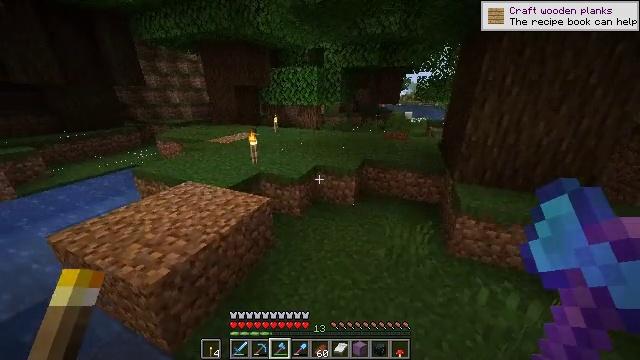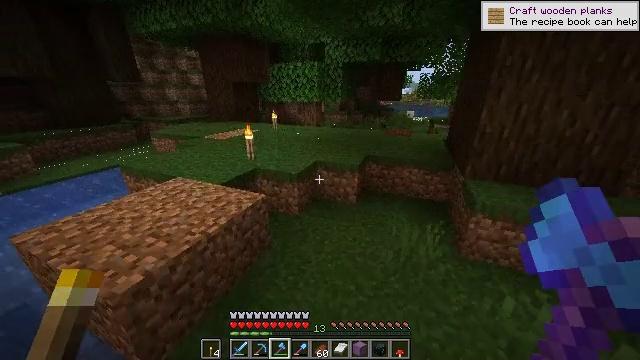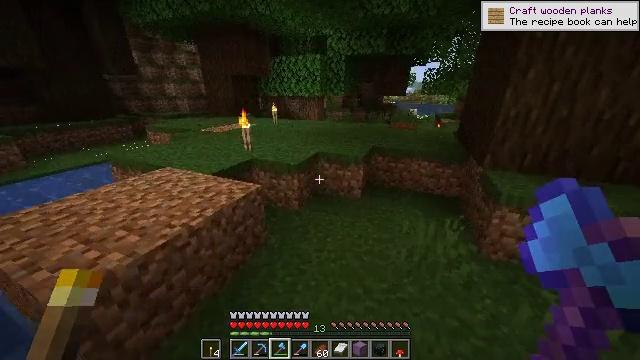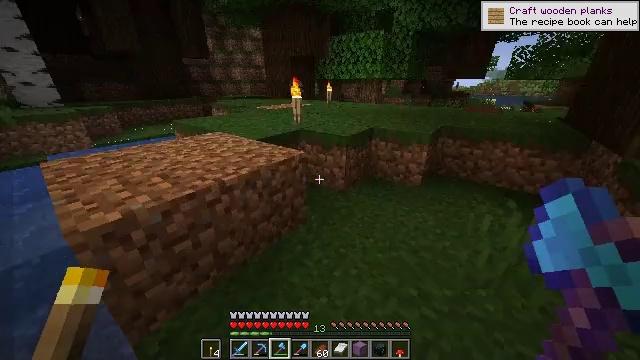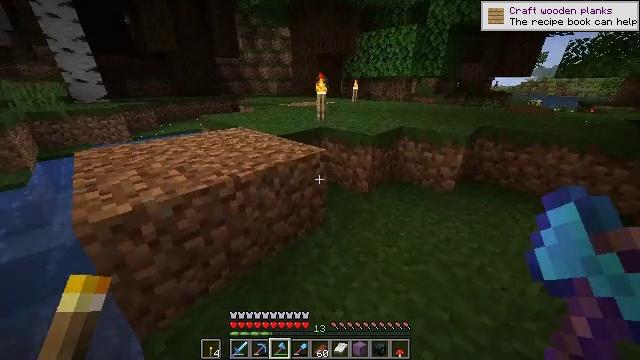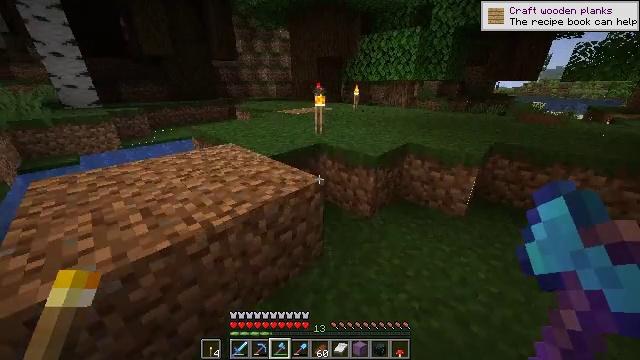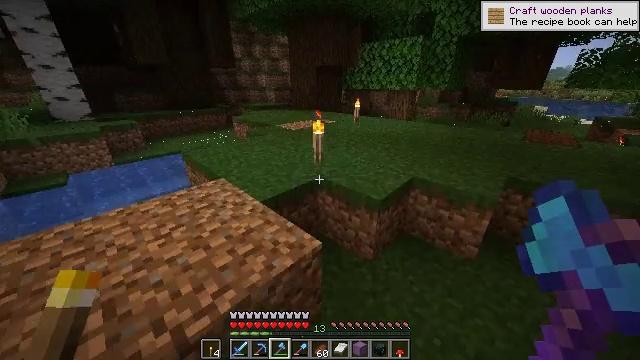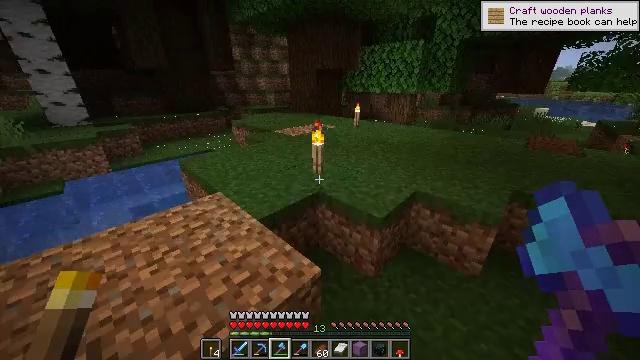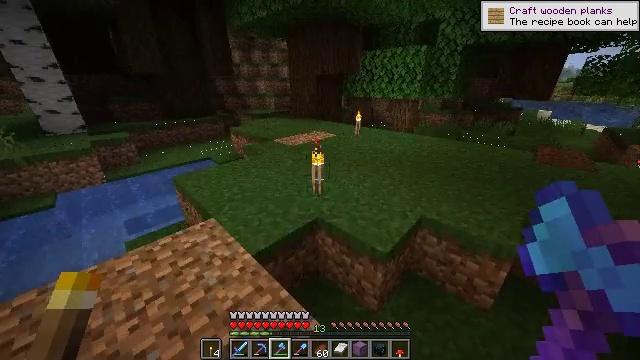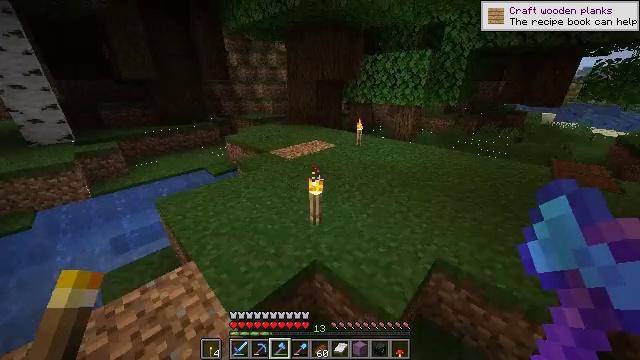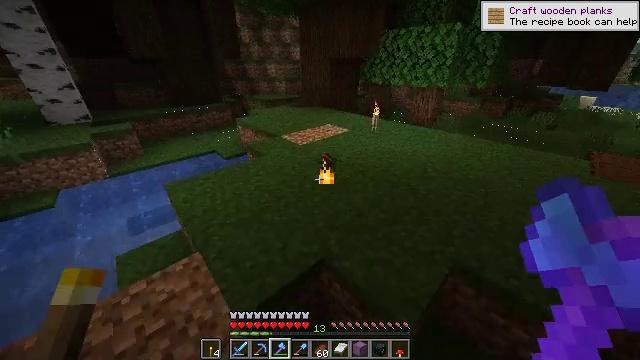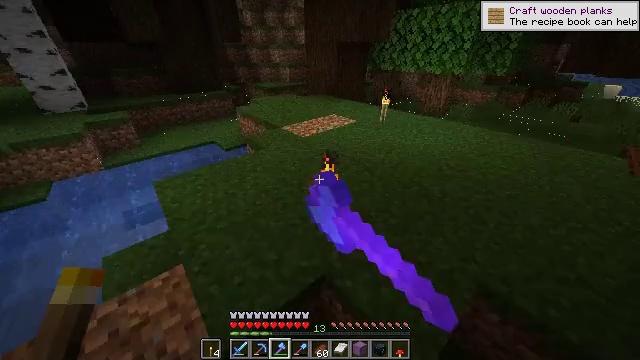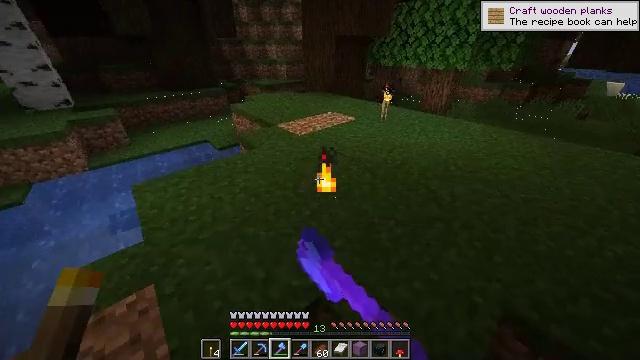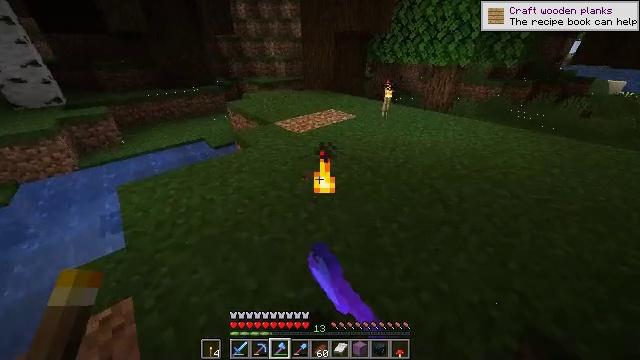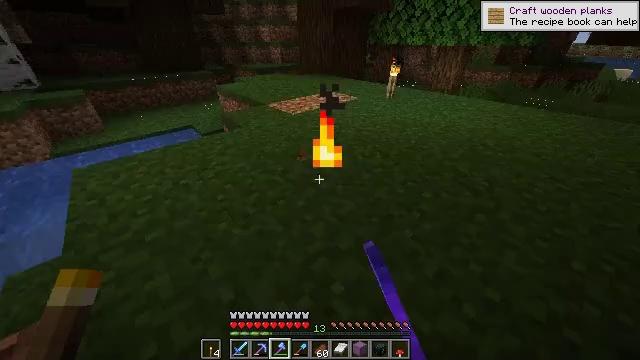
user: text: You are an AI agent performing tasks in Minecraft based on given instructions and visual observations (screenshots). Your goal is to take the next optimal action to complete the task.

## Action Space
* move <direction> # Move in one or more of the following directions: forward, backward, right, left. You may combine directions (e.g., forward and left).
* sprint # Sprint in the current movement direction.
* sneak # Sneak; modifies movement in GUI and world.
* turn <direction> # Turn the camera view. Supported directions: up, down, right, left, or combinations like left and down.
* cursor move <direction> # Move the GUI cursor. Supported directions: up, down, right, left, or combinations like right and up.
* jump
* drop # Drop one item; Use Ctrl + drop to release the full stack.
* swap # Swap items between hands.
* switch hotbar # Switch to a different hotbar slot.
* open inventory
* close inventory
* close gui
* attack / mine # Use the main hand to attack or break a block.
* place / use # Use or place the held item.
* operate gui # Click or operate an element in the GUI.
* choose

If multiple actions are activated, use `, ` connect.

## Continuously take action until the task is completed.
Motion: motion action
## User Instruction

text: Remove the torch from its spot.
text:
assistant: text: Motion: move forward and move left, sprint, jump
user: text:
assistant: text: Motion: move forward and move left, sprint, jump
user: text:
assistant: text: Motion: move forward and move left, sprint, turn left and down, jump
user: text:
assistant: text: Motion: move forward and move left, sprint, turn left, jump
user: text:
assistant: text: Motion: move forward, sprint, jump
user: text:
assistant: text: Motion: move forward, sprint, jump
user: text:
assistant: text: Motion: move forward, sprint, jump
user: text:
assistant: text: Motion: move forward, sprint, jump
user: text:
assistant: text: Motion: move forward, sprint, jump
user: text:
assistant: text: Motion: move forward, sprint, turn left and down, attack / mine
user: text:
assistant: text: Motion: move forward, sprint, turn left and down, attack / mine
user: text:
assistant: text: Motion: move forward, sprint
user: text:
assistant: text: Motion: move forward, sprint
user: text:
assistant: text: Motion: move forward, sprint, turn down
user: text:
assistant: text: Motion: sprint